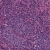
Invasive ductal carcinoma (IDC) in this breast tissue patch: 1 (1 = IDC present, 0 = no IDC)